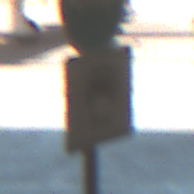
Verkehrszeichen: MehrfachbesetzePersonenkraftwagenFrei
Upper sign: Busssonderstreifen
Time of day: Midday
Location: Indoor (Urban)
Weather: NotSpecified
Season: NotSpecified
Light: Natural